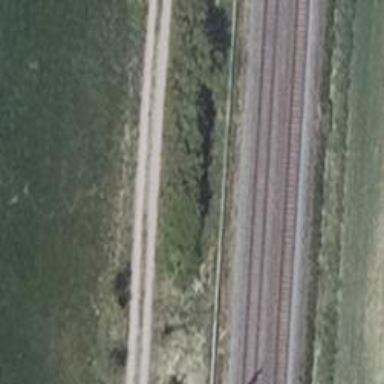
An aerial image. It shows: Track with compacted grade2 surface.